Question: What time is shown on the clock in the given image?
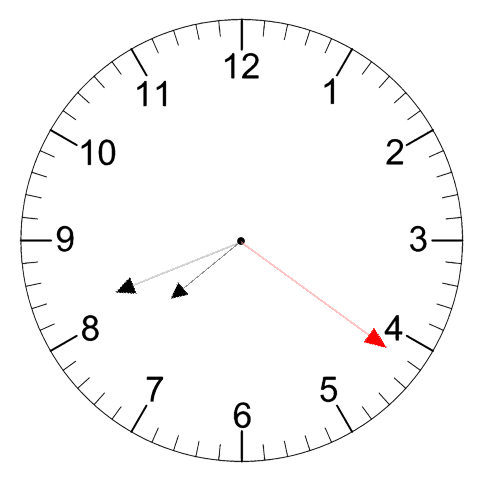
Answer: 07:41:21